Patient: sex M, age 36
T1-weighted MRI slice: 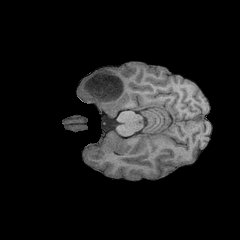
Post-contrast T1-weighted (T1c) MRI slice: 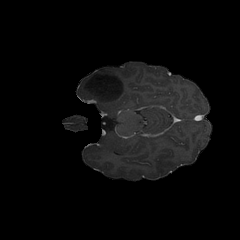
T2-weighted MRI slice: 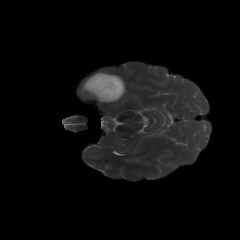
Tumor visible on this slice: yes
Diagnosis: Astrocytoma, IDH-mutant
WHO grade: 3